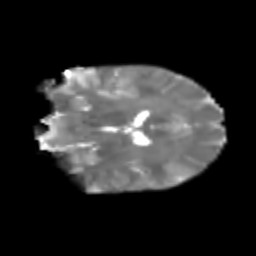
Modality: T2w
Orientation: coronal
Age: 23
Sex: male
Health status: healthy